Question: Hi i'm now developing application that contain a profile like twitter profile
I got a small problem .
the problem is how to make a gradient black trasparent mask effect like this

can anyone help me or provide me a code how to make this effect with xml please
thank's :)
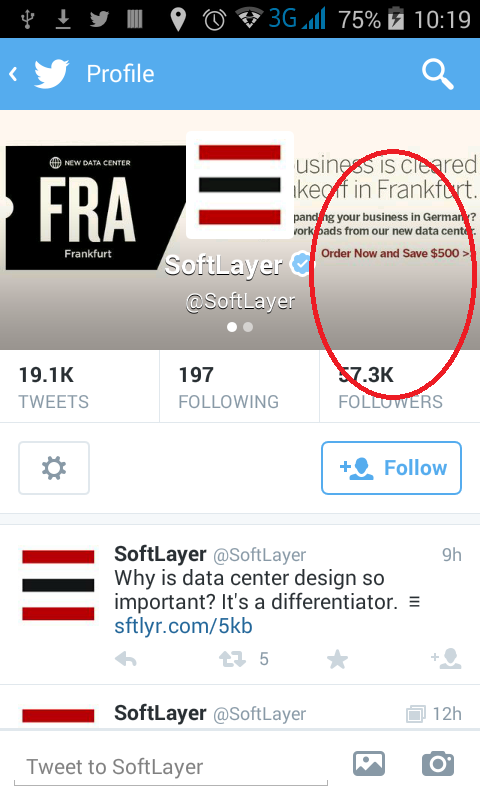
Answer: If I good understood you you should create new drawable xml as below:
'''
<?xml version="1.0" encoding="utf-8"?>
<shape xmlns:android="http://schemas.android.com/apk/res/android"
android:shape="rectangle" >
<gradient
android:startColor="#000000"
android:centerColor="#C0C0C0"
android:endColor="#FFFFFF"
android:angle="90"/>
</shape>
'''
And set it as background on your view.